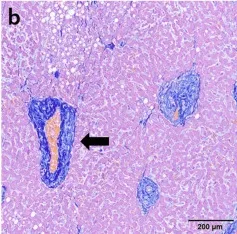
Histological features of the ectopic liver lobe. . Azan stain).
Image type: pathology (h&e)